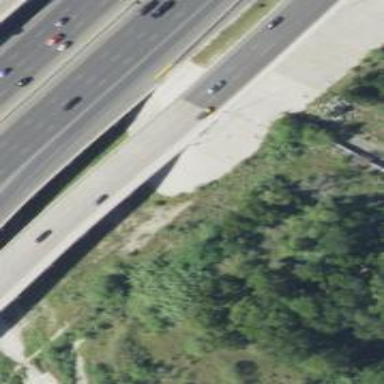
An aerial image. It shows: There is secondary road bridge with frontage road.